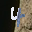
Label: 4